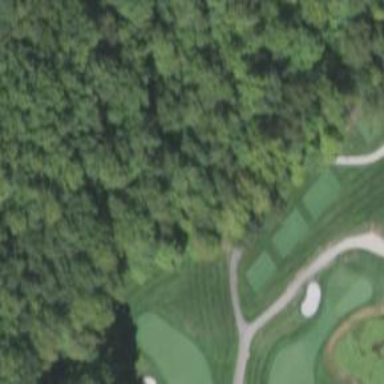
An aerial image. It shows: Asphalt service road used as golf cart path.